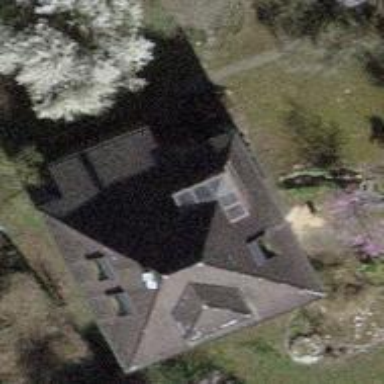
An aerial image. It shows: Building with tiled roof.